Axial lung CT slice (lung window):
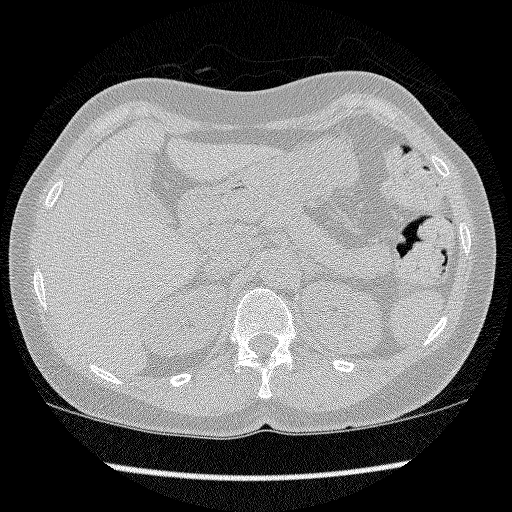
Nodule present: no